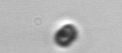
Label: nanoplankton_mix